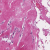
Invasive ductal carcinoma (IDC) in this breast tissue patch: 0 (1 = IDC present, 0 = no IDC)